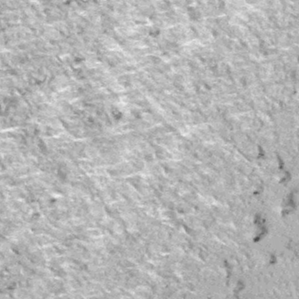
Label: frost